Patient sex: M
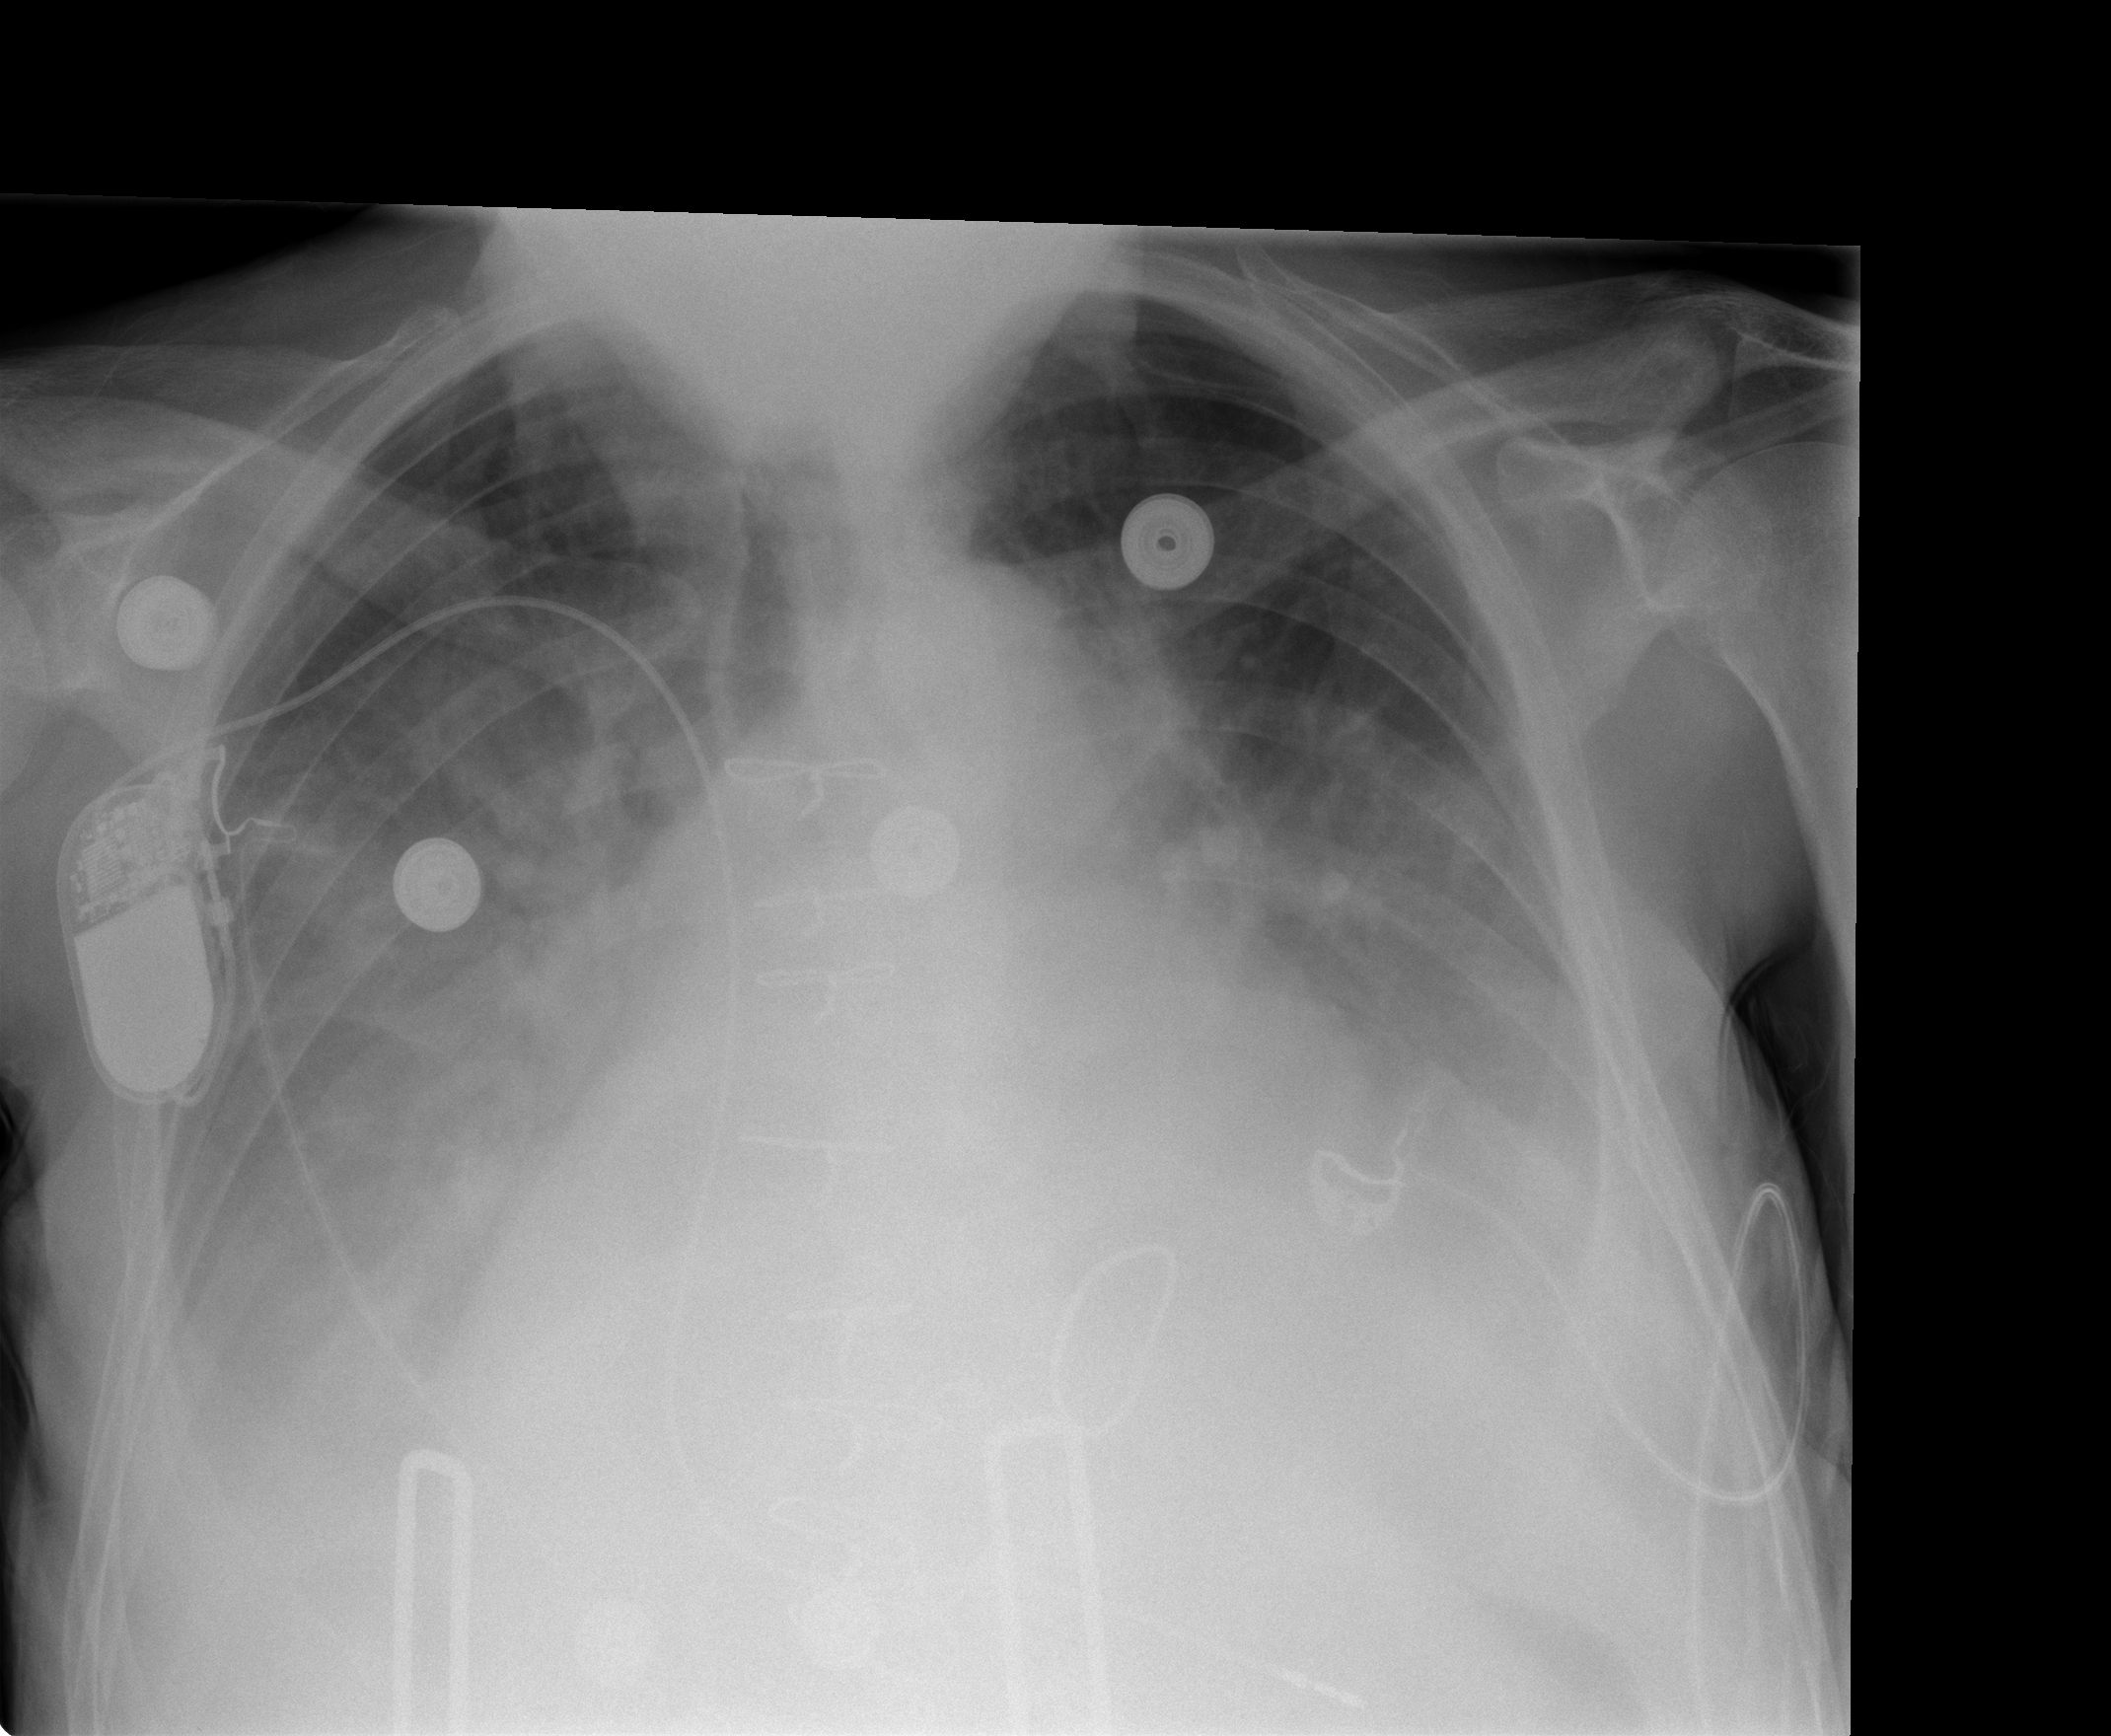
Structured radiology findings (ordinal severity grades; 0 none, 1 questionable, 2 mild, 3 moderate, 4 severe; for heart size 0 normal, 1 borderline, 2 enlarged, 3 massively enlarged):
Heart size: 3
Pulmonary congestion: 2
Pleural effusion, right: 3
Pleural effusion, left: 2
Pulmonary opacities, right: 1
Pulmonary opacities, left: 1
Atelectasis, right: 3
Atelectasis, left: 2